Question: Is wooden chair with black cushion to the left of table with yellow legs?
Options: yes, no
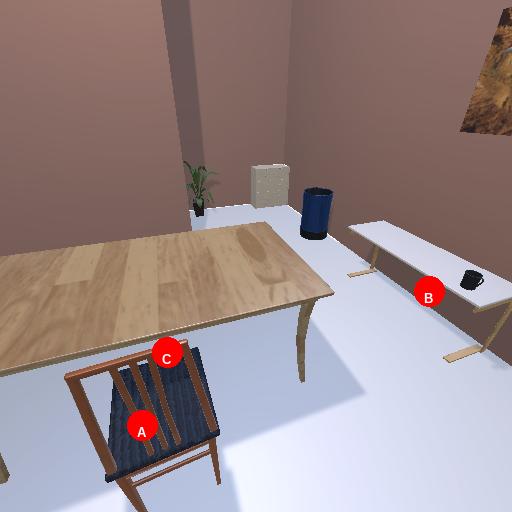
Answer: yes